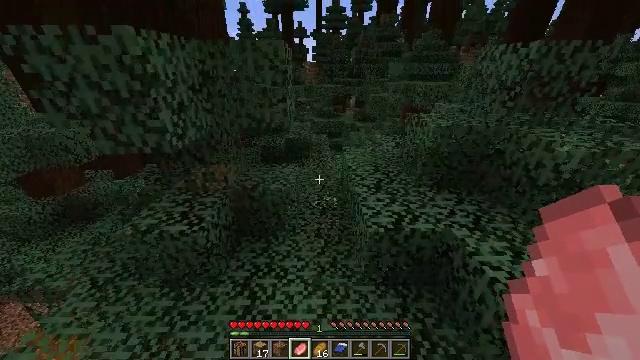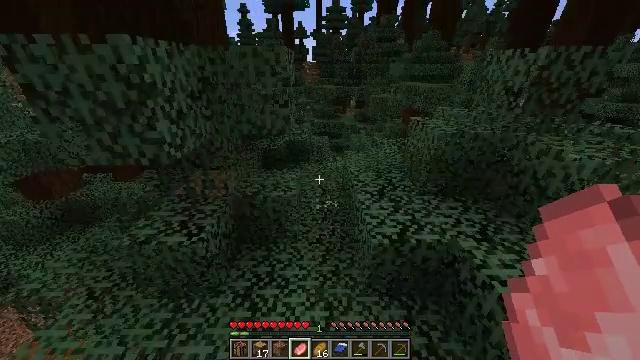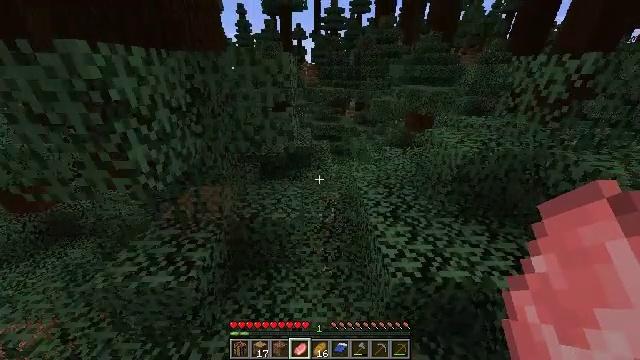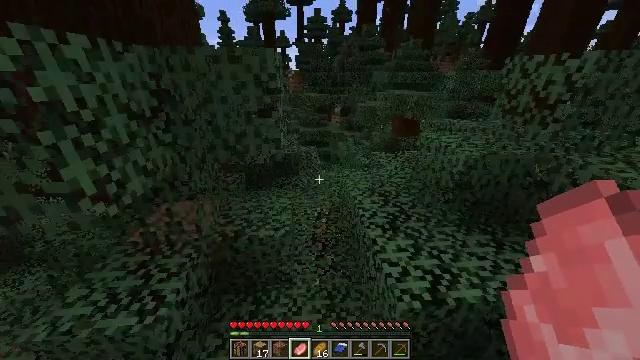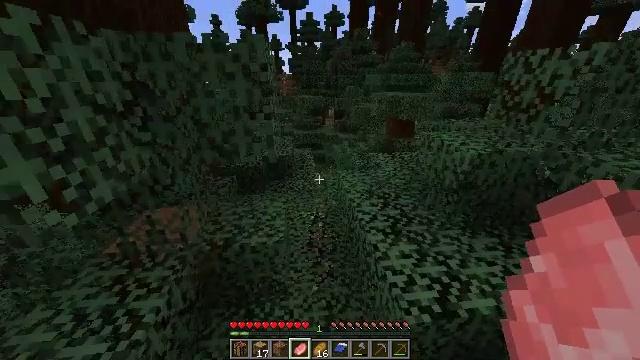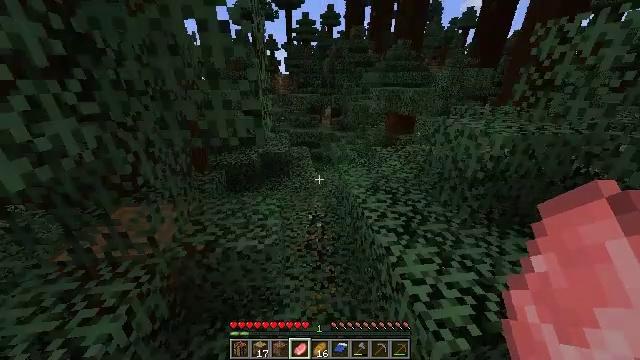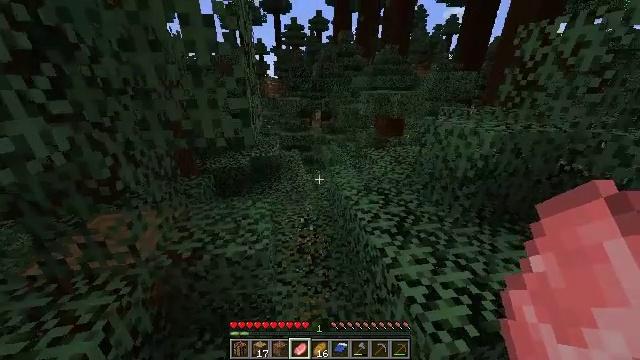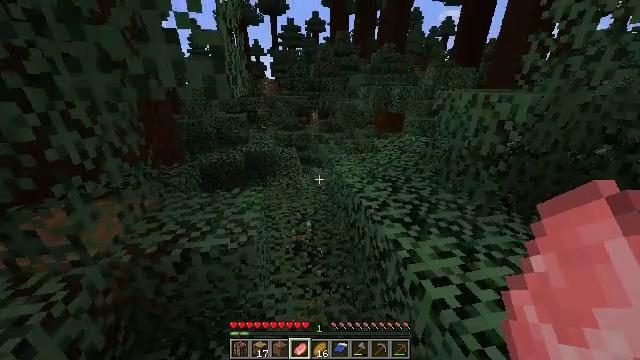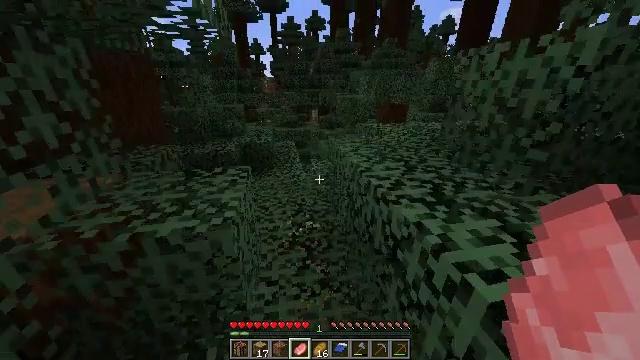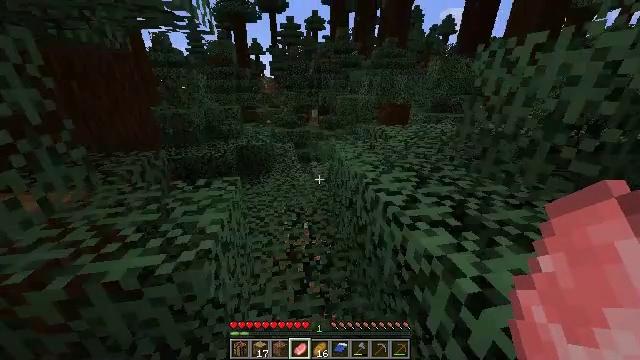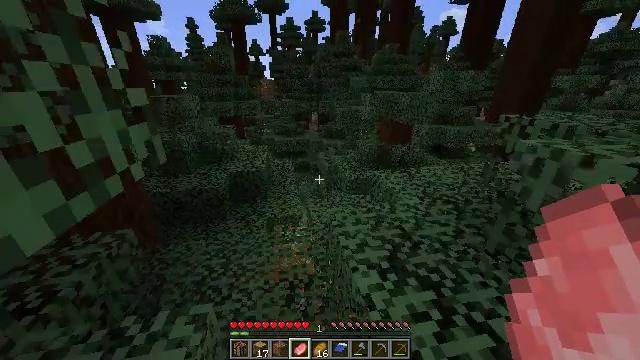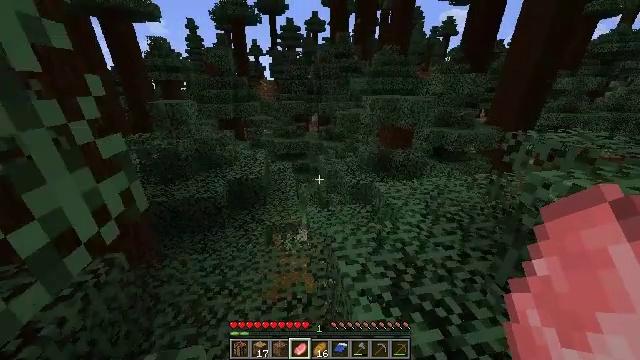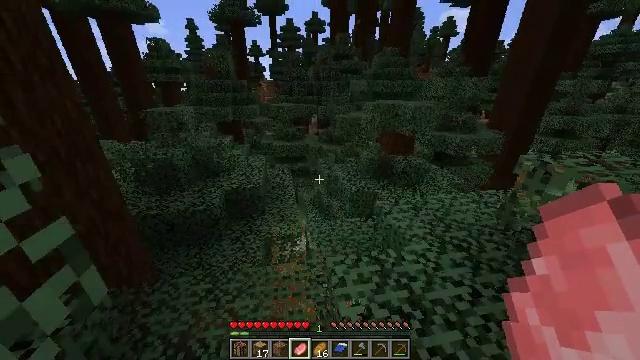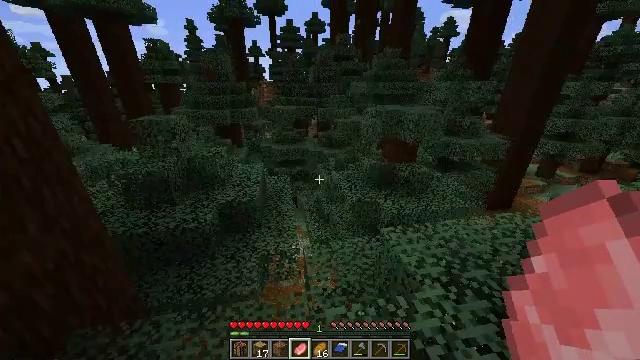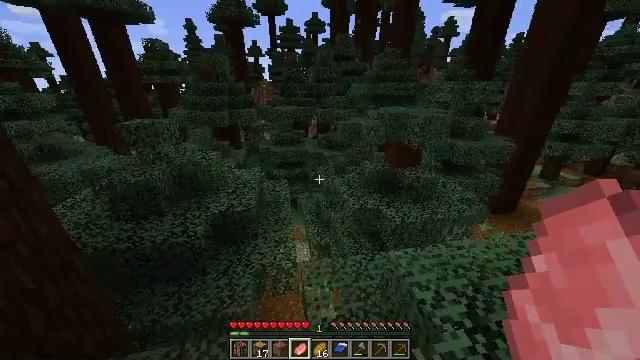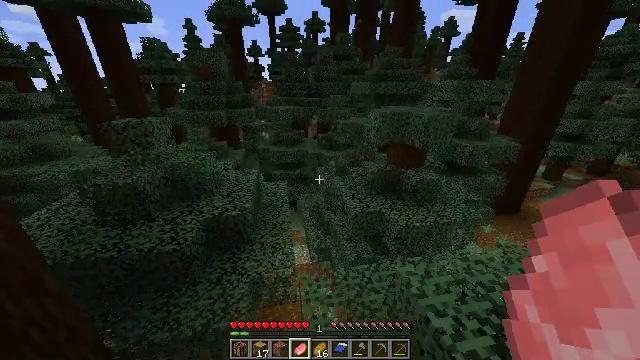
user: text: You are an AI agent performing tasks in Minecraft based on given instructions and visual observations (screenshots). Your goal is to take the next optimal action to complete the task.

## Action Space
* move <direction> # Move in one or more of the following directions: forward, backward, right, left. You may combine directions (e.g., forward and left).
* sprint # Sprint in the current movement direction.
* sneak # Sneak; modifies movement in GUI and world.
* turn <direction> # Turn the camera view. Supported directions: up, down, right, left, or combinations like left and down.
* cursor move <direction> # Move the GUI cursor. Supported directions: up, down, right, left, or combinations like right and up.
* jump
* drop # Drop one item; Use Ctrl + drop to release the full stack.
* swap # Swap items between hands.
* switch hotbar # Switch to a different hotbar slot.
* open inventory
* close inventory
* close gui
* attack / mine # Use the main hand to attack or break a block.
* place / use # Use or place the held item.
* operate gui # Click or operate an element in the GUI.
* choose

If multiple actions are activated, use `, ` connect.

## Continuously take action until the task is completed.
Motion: motion action
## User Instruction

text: Harvest mossy cobblestone for building.
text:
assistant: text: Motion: move forward, jump
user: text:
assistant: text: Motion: move forward
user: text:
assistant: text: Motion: move forward and move right, turn right and up
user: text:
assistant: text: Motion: move forward and move right, turn right
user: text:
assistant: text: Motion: move forward and move right
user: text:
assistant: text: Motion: move forward and move right, turn right
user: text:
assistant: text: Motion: move forward and move right
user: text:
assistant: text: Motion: move forward and move right
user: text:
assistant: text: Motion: move forward, jump
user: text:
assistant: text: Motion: move forward, jump
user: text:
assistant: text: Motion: move forward, jump
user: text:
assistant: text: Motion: move forward, jump
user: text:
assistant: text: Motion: move forward, jump
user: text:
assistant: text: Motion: move forward, jump
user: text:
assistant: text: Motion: move forward, jump
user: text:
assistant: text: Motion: move forward
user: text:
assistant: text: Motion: move forward, turn left
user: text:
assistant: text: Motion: move forward and move left, turn left and down, jump
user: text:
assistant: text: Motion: move forward and move left, jump
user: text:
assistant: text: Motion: move forward and move left, jump
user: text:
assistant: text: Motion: move forward and move left, jump
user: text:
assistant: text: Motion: move forward and move left, jump
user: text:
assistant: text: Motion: move forward and move left, jump
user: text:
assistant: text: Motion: move forward and move left, jump
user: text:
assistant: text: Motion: move forward, jump
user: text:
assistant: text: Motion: move forward, jump
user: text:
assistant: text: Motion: move forward, turn right, jump
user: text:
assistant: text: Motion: move forward and move right, turn right
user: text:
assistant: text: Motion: move forward and move right, turn right
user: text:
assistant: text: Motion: move forward and move right